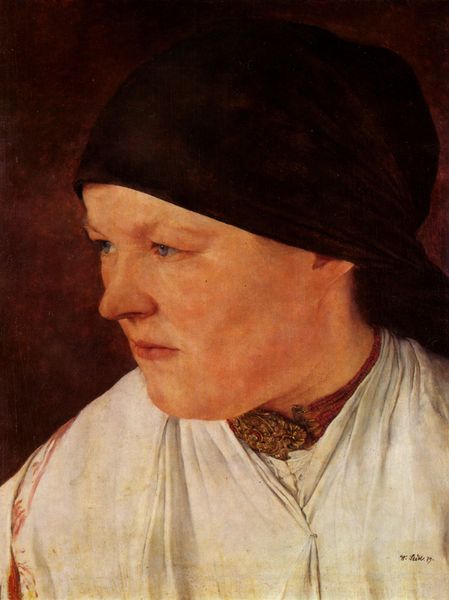
Titel: Kopf eines Bauernmädchens
Künstler: Wilhelm Maria Hubertus Leibl
Standort: Dresden
Institution: Gemäldegalerie Neue Meister
Schlagwörter: blau, dunkel, gemälde, haut, kopf, schatten, umhang, weiß, braun, frau, hintergrund, kleid, licht, mund, nase, ohr, profil, raum, schmuck, schwarz, zimmer, blick, rot, tuch, beige, haube, hochformat, muster, alt, hemd, jung, mütze, wand, augen, band, böse, falten, gesicht, kragen, bild, bildnis, hals, halskrause, innenraum, portrait, porträt, schauen, signatur, öl, auge, gewand, gold, kutte, stoff, innen, mutter, augenbrauen, blaue augen, borte, kinn, knopf, lippen, ohren, rosa, traurig, arbeit, kopfbedeckung, magd, halsband, bäuerin, kette, ölgemälde, kopftuch, realistisch, ernst, streng, finster, grimmig, halstuch, mimik, konzentriert, teint, wange, augenbraue, halsschmuck, kropfband, selbstporträt, keusch, krank, denken, bayern, links, bedeckt, schlicht, kittel, leinwand, pupille, tracht, besorgt, halbprofil, schultertuch, müde, bordeau, dürer, turban, zorn, ärger, bauersfrau, bäurin, sauer, verheiratet, bäuern, wenden, verhärmt, verbissen, alsschmuck, bitter, spitze nase, or, weisses kleidungsstück, frauporträt